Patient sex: M
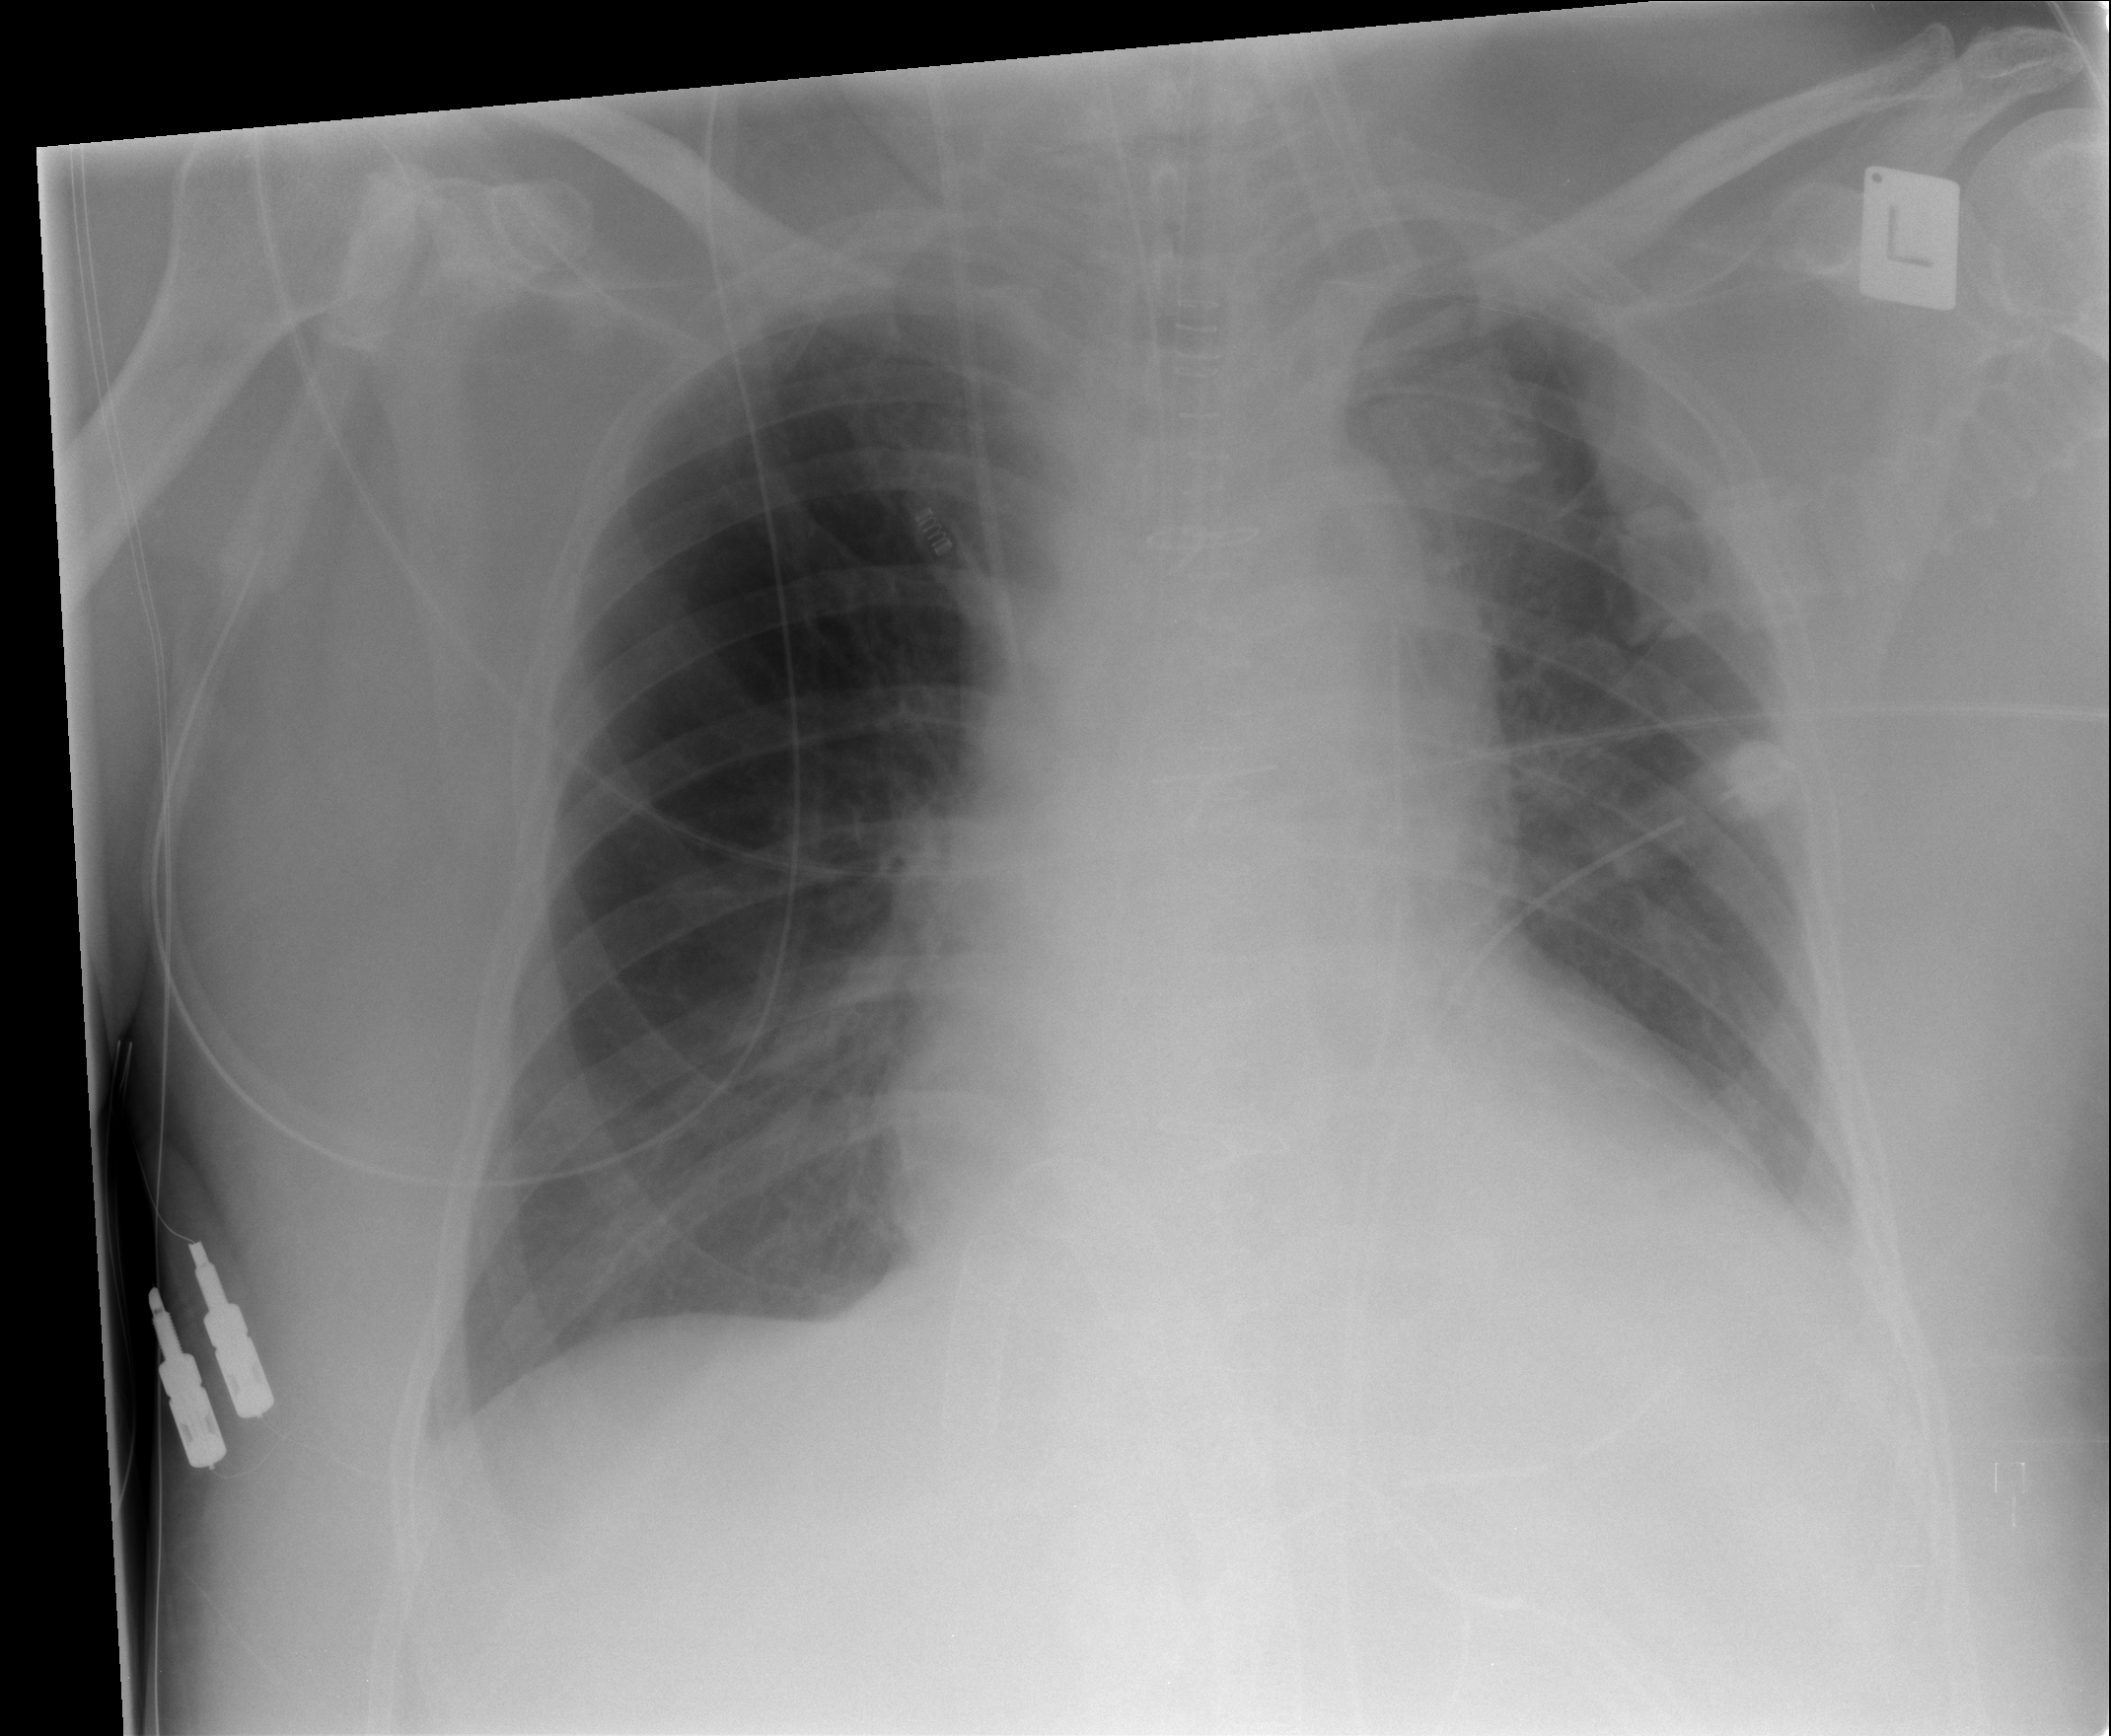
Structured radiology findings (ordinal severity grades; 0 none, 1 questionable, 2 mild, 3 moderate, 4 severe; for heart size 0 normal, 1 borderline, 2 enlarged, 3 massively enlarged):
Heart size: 2
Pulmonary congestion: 0
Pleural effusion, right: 0
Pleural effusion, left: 2
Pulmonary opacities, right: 0
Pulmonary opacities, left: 0
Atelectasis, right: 0
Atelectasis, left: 2